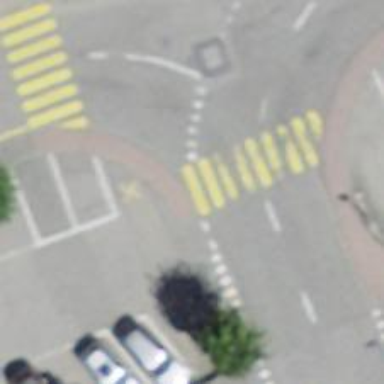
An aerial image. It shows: Kerb serving as barrier.